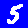
Digit: 5